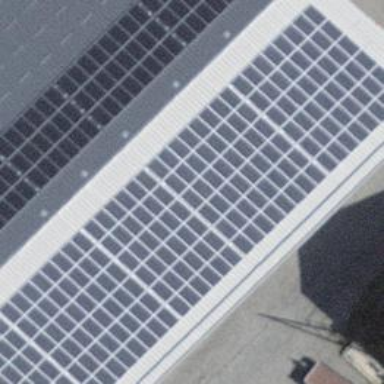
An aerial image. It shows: Solar power generator with photovoltaic panels.